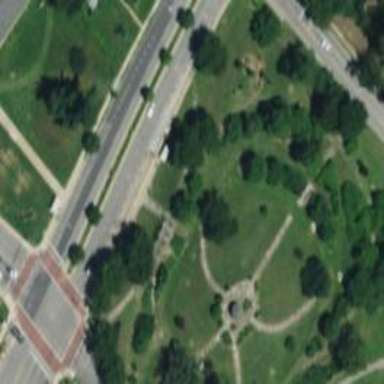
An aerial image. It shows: Historic memorial.